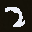
Label: 2